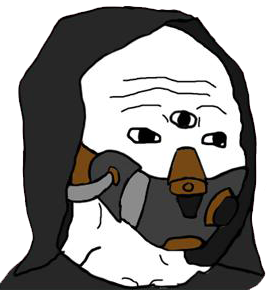
Label: 5_Alien